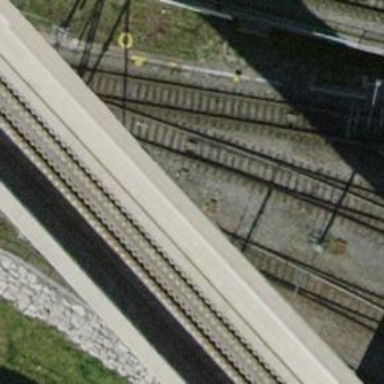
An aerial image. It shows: Railway yard with electrified tracks and single track.